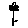
Label: flower